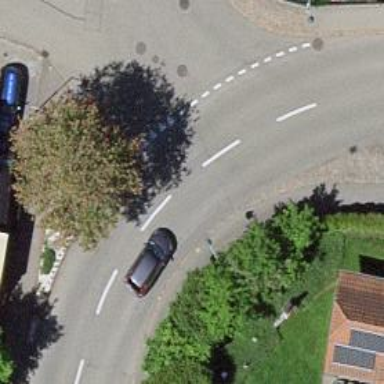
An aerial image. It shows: Smoothly paved residential road.